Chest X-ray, PA view. Patient: 74 years old, sex F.
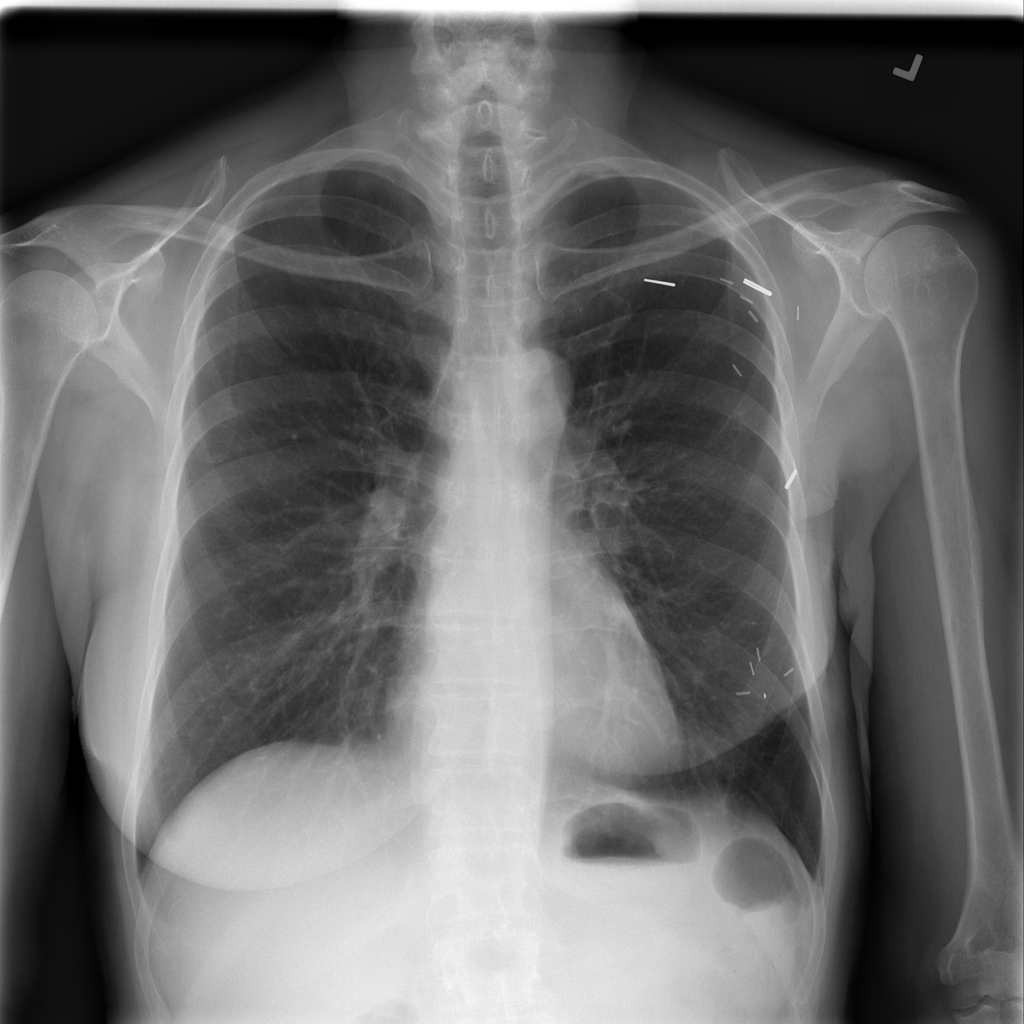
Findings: Infiltration